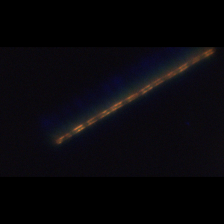
Taxon: Psuedo-nitzschia
Group: Diatoms